Question: Hello to all the community.
I am currently installing an email system on our online cloud server using the iRedMail solution.
I followed the official procedure via the ./iRedMail.sh file. The problem is that some packages require a dollar which it cannot find. Python verion 3.6 (abi) it seems.
Here is the error message:
'''
--> Finished Dependency Resolution Error: Package: python36-sqlalchemy-1.1.3-3.el7.x86_64 (epel)
Requires: python(abi) = 3.6
Installed: python-2.7.5-68.el7.x86_64 (installed)
'''
Details about my centos distribution :

I think we should install python (abi) 3.6 but I am wondering the correct procedure to point the installation to the new python (3.6) library for installation.
Thank you to all of you...
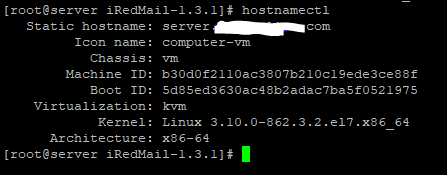
Answer: The capability 'python(abi) = 3.6' is provided by 'python3' package from the base CentOS 7 repository.
In all likelihood, you have disabled it.
The following should work:
'''
yum install python3
'''
If it cannot locate package, investigate repo configurations under '/etc/yum.repos.d/' and enable the base repo.